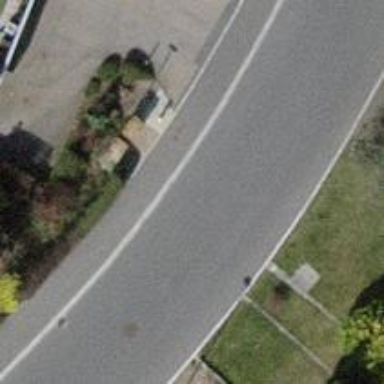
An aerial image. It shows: Hedge acting as barrier.